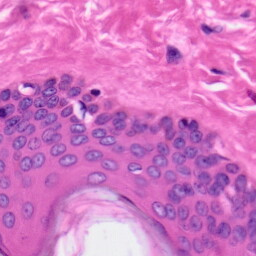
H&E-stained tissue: Skin